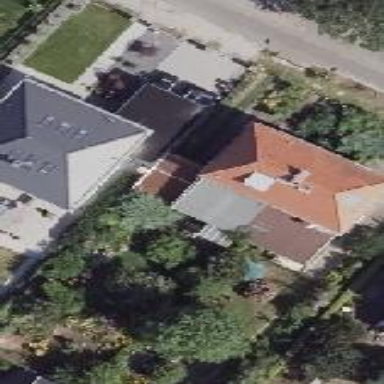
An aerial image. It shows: Detached building with hipped roof.